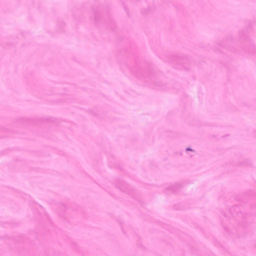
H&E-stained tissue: Breast